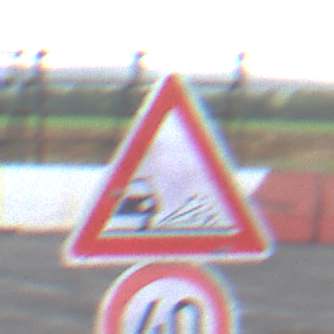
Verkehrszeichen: SplittSchotter
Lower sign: Geschwindigkeit40
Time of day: MorningAfternoon
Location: Outdoor (RoadRail)
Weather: PartlyCloudy
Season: NotSpecified
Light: Natural